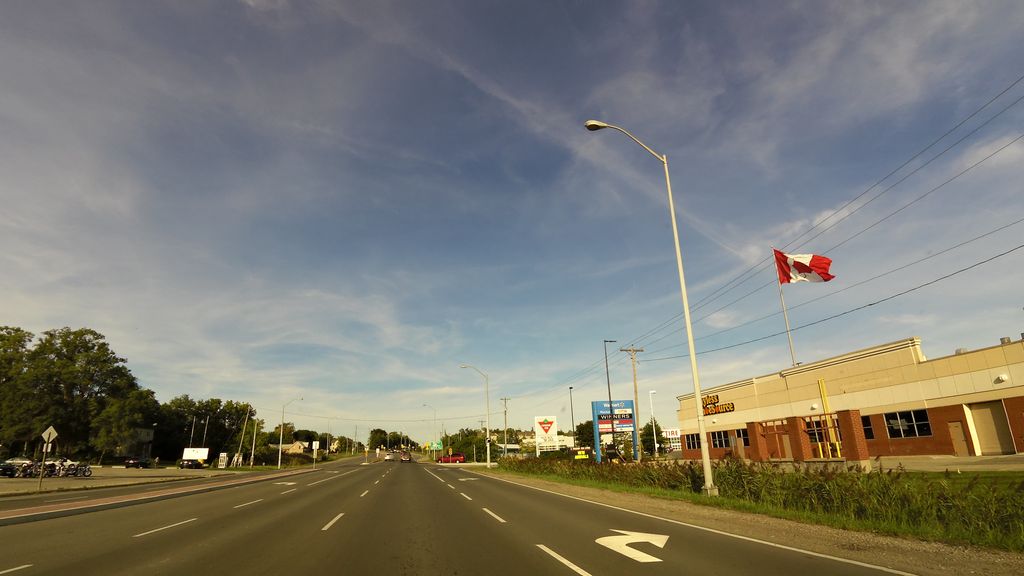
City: hamilton